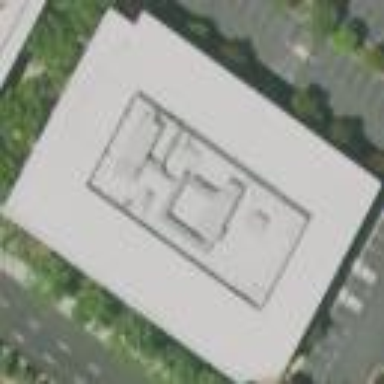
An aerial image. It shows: Building.